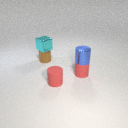
small red rubber cylinder below small blue metal cylinder